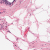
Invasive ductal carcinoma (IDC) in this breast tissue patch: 0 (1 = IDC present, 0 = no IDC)